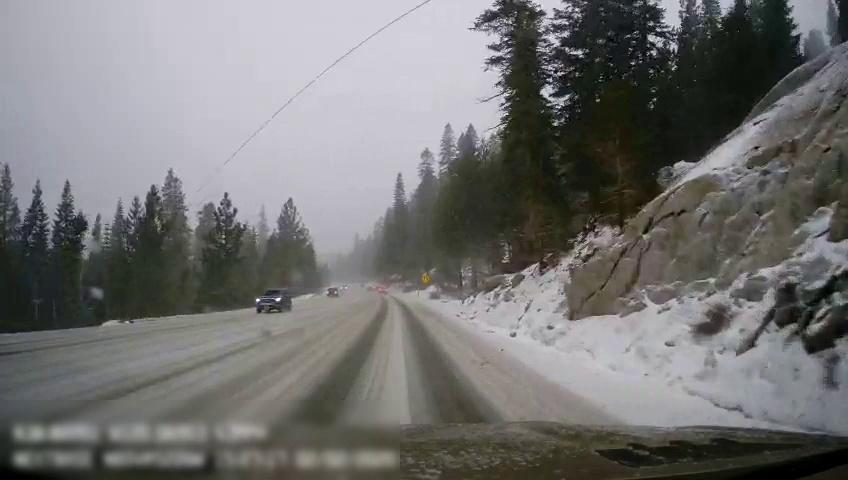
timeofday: Day
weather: Snowy
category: Drivable Space
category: Vehicles | SUV
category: Vehicles | Truck